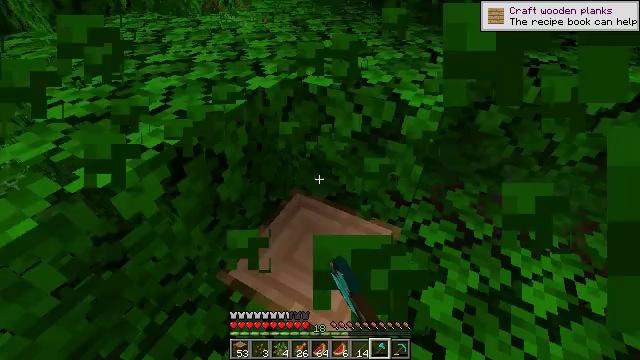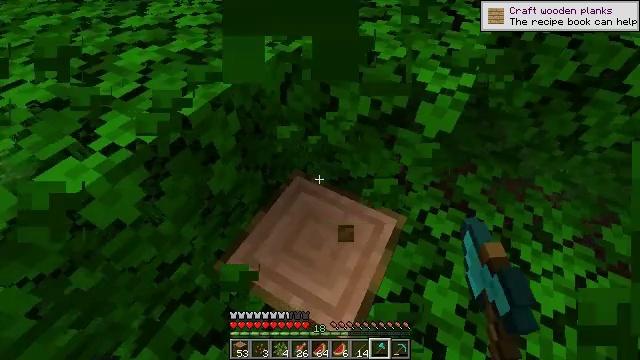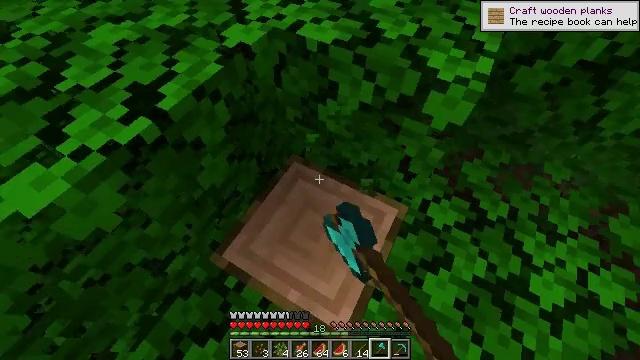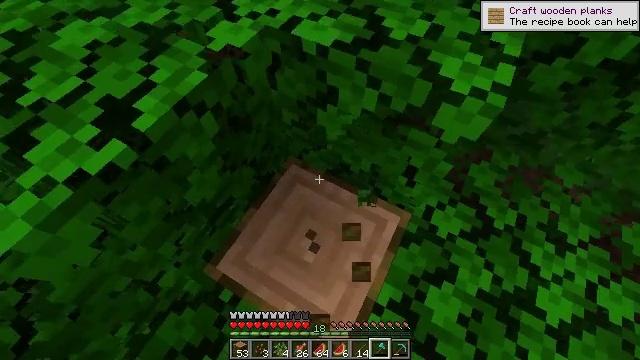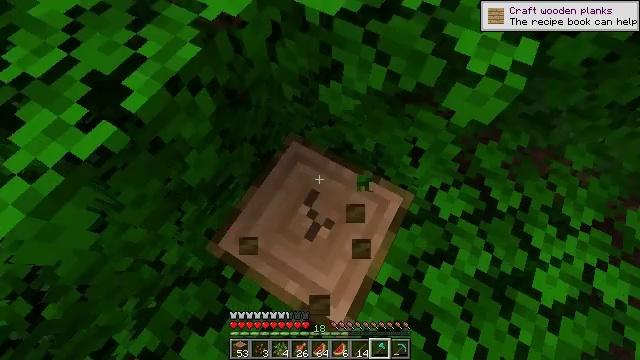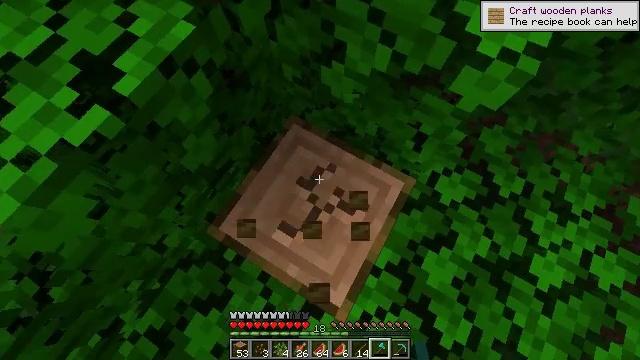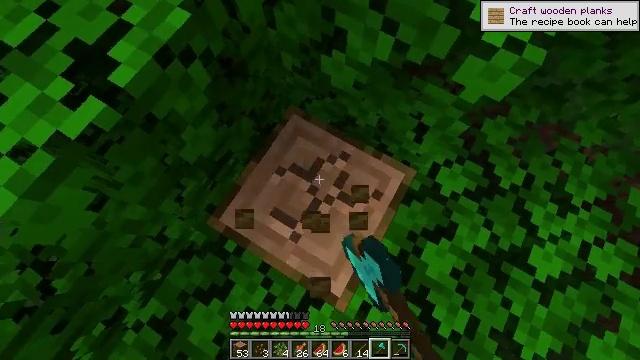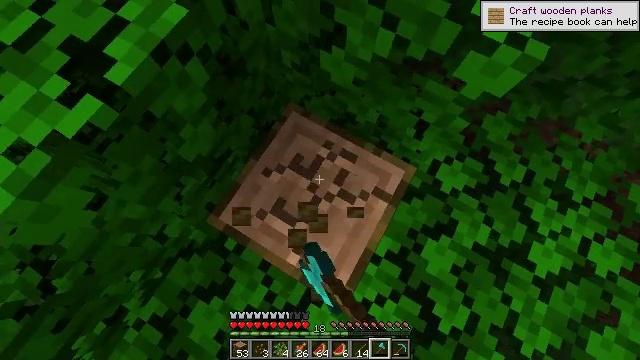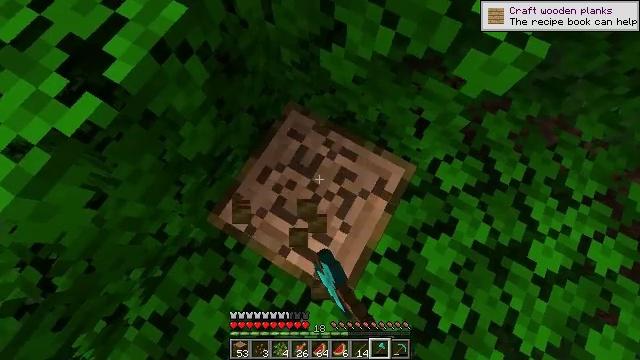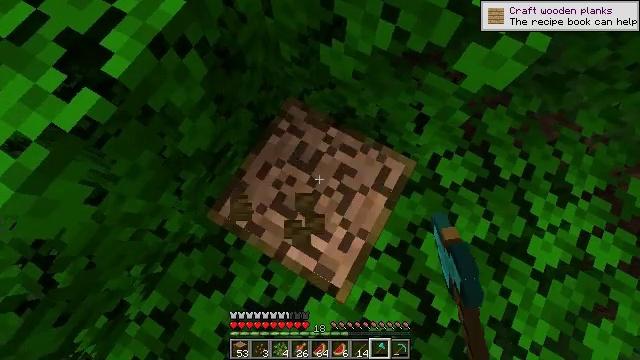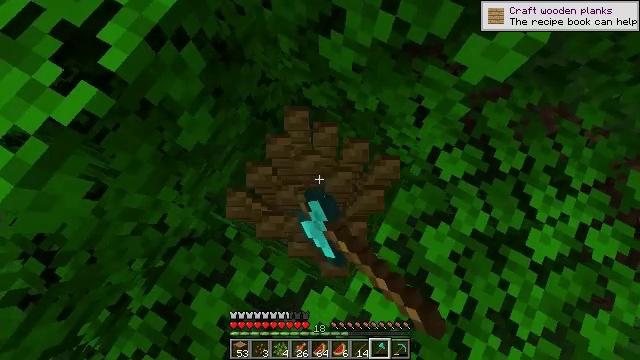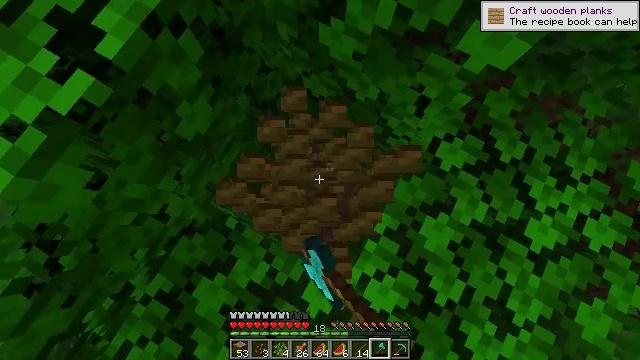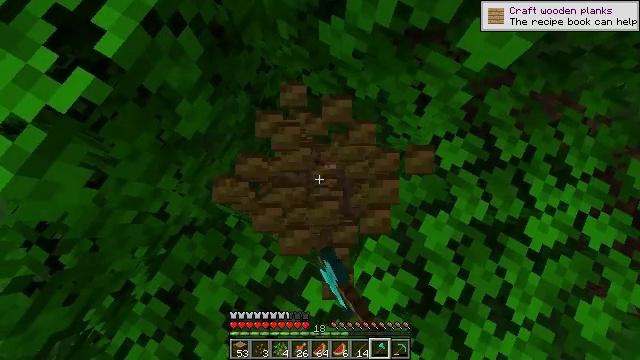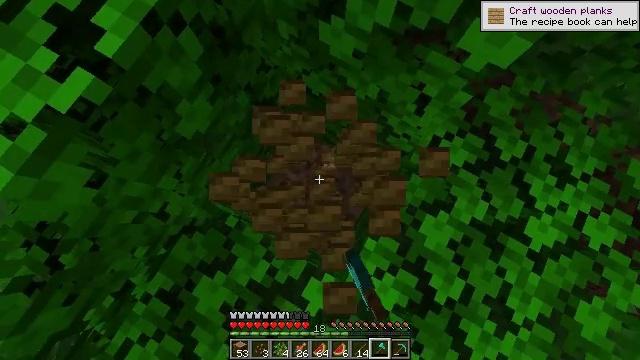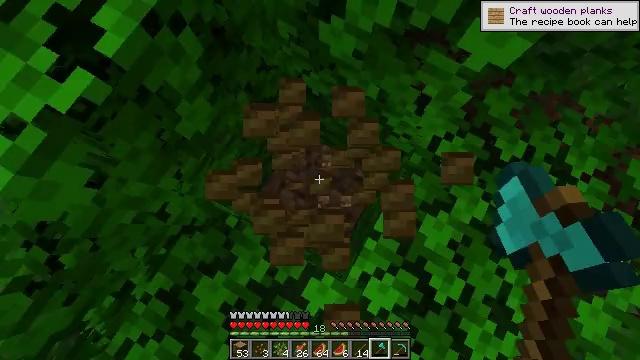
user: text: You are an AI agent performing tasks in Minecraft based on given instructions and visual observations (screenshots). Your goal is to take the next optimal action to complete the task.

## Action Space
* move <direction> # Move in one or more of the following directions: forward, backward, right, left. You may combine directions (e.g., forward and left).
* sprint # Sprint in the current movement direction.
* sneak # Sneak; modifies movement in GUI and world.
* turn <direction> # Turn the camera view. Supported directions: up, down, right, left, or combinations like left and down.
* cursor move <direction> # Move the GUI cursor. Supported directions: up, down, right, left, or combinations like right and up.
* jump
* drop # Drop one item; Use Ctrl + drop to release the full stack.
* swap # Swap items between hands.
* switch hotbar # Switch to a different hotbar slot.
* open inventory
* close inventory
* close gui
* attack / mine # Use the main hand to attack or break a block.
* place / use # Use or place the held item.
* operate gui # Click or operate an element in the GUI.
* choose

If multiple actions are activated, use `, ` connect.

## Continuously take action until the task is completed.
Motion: motion action
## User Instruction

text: Harvest the jungle log from the tree trunk.
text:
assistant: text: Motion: move forward, turn down, attack / mine
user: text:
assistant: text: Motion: move forward, turn down, attack / mine
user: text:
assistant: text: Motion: turn down, attack / mine
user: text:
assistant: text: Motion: turn down, attack / mine
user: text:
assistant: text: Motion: turn down, attack / mine
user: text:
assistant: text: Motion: turn down, attack / mine
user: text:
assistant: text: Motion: attack / mine
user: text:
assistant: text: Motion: attack / mine
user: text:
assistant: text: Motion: attack / mine
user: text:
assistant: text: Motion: turn down, attack / mine
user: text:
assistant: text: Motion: turn down, attack / mine
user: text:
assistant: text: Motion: attack / mine
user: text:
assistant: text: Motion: attack / mine
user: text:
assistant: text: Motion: move forward, attack / mine
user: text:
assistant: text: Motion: attack / mine